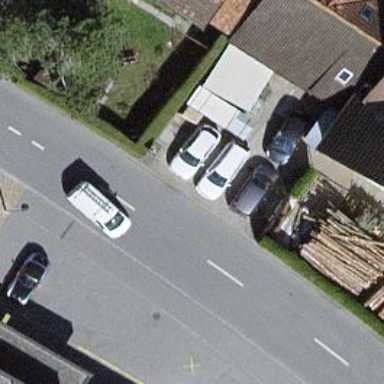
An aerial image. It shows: Hedge barrier.